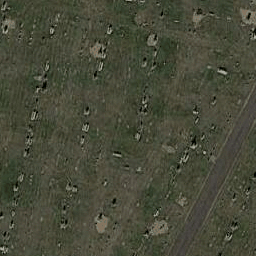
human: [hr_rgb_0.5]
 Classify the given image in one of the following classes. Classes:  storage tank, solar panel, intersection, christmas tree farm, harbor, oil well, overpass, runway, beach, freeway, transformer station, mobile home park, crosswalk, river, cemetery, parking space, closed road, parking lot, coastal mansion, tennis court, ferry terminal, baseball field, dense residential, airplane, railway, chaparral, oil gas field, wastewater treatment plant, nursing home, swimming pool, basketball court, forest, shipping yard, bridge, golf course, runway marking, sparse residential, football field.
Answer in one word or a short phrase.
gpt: cemetery